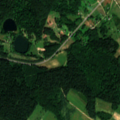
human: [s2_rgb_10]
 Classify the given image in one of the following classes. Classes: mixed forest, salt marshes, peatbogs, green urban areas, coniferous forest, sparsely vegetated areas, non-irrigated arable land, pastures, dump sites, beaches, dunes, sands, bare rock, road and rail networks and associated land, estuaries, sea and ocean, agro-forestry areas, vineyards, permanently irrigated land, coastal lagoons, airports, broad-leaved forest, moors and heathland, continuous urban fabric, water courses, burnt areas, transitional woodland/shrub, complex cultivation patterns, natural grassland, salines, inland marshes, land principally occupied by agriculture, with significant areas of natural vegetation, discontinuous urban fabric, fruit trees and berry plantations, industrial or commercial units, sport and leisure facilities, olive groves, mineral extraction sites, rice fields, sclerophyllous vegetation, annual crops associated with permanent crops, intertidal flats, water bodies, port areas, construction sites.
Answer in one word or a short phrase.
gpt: non-irrigated arable land, complex cultivation patterns, land principally occupied by agriculture, with significant areas of natural vegetation, coniferous forest, mixed forest